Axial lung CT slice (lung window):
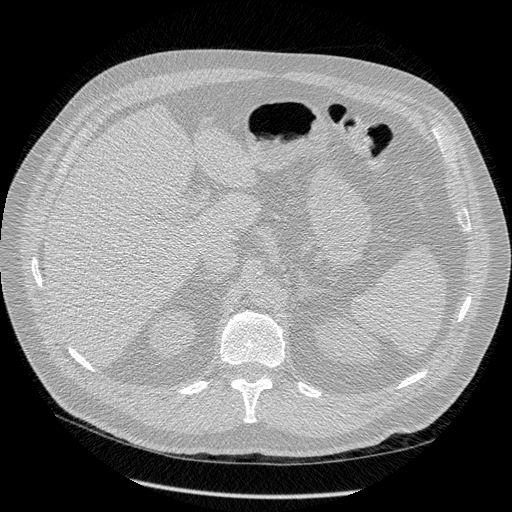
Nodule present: no